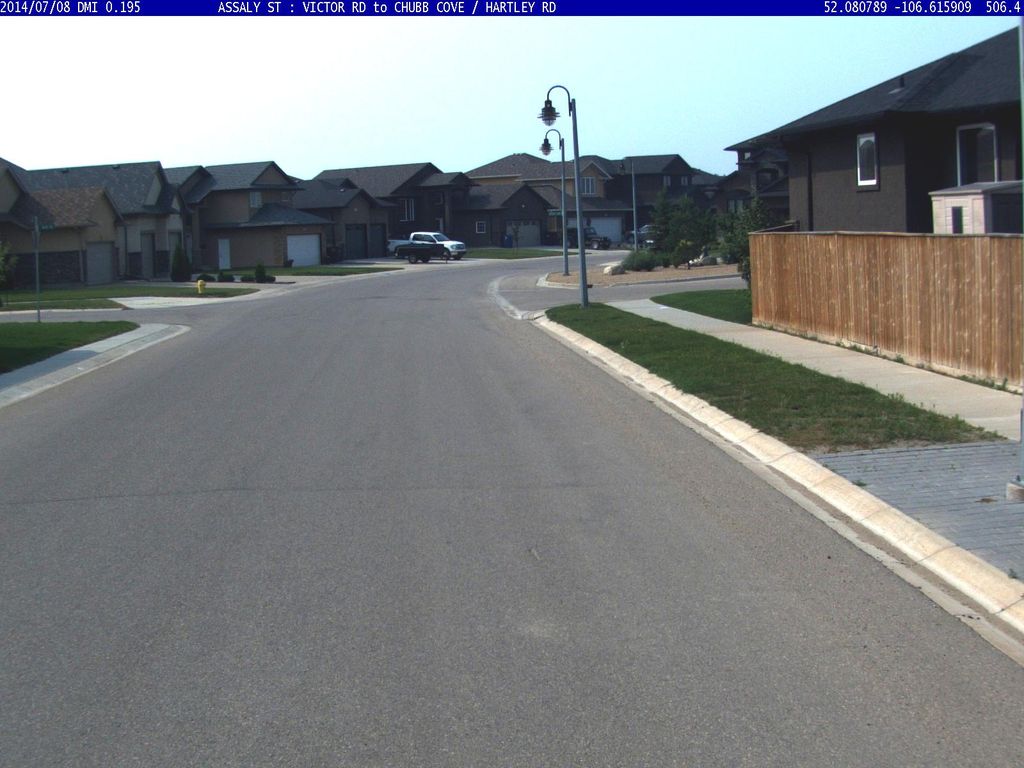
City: saskatoon